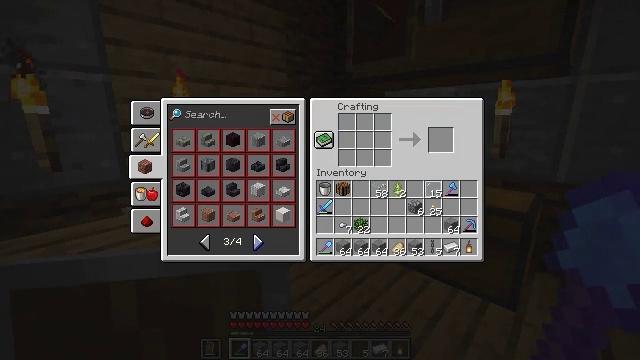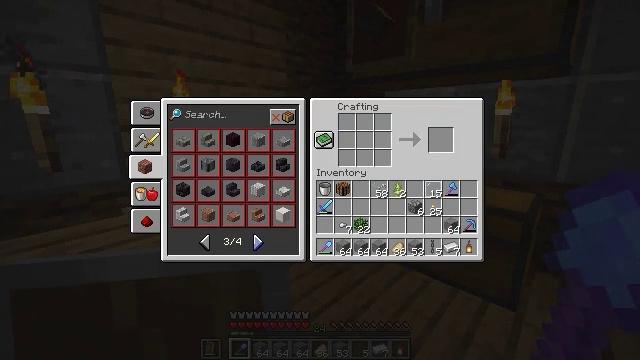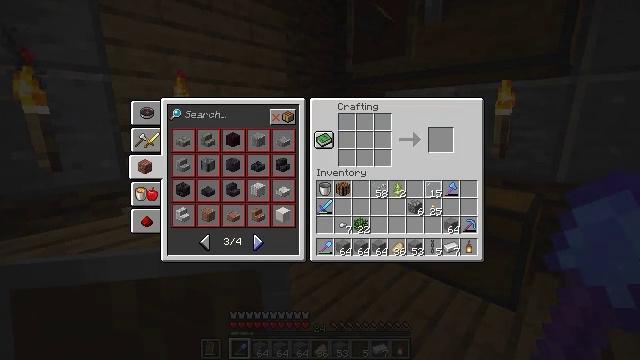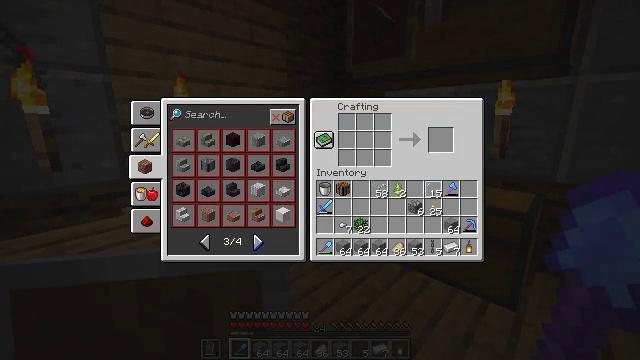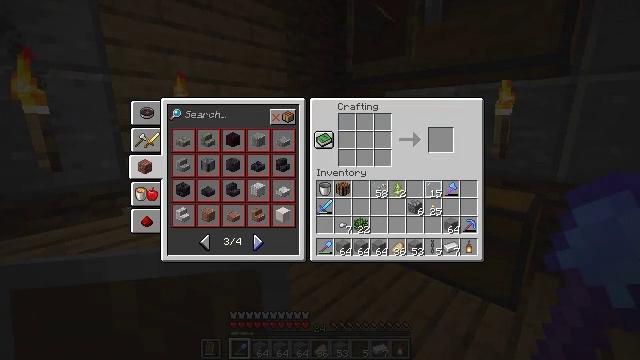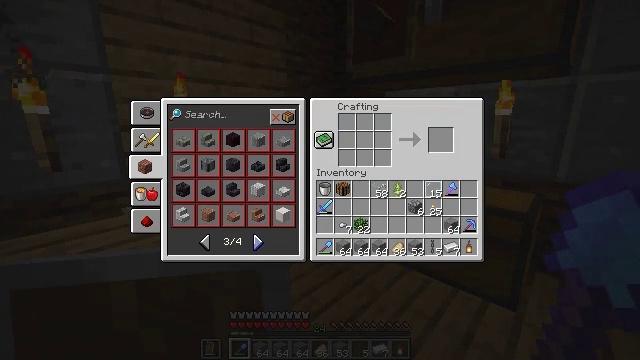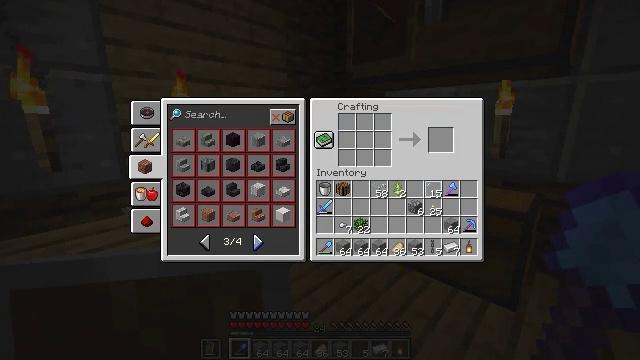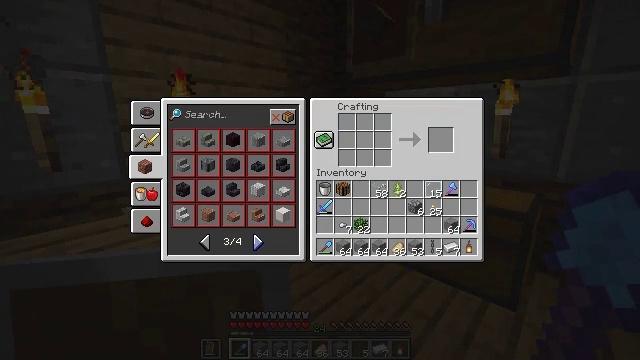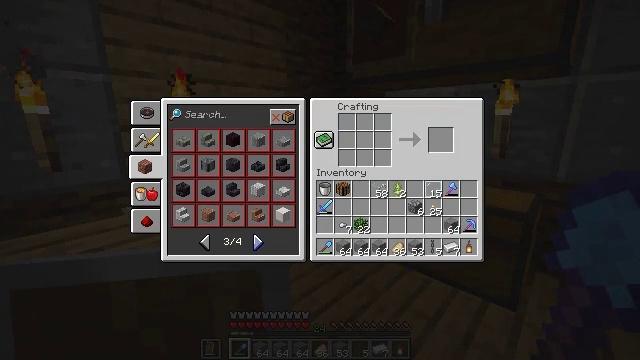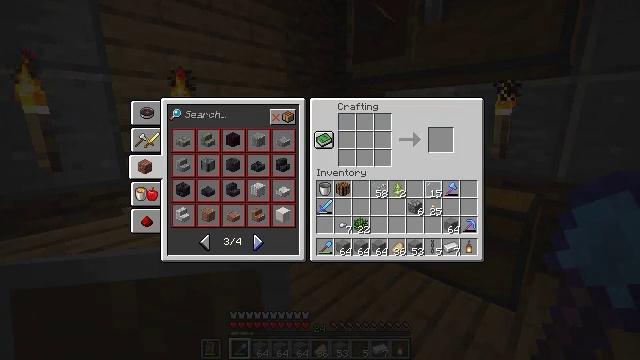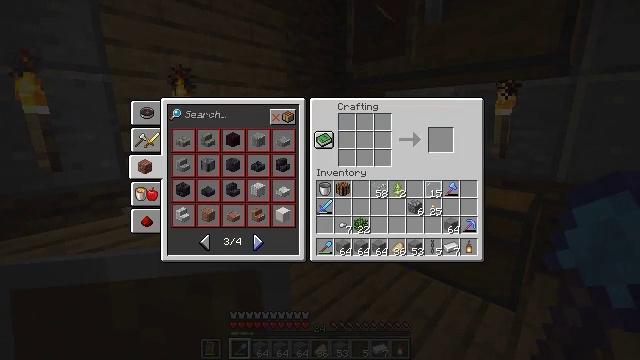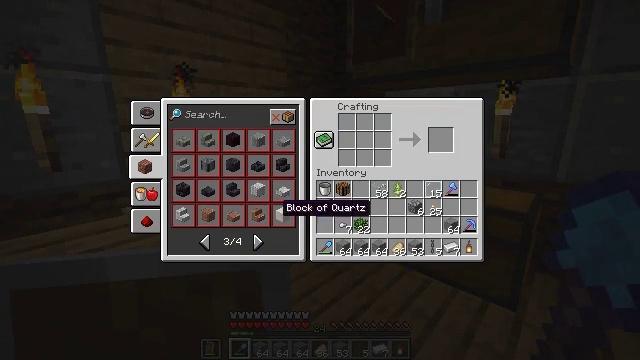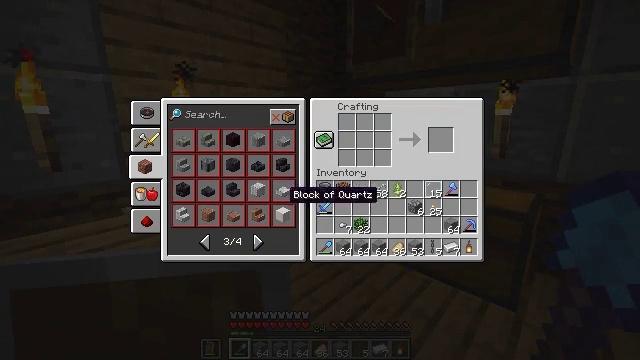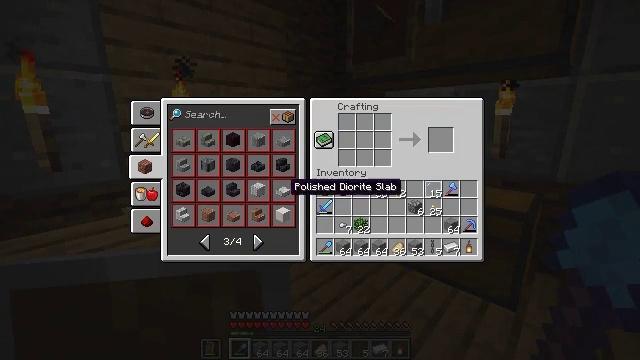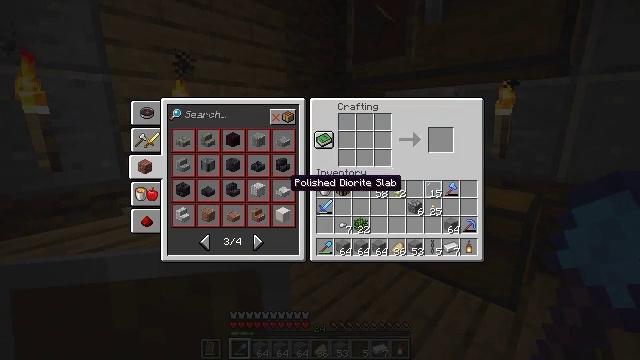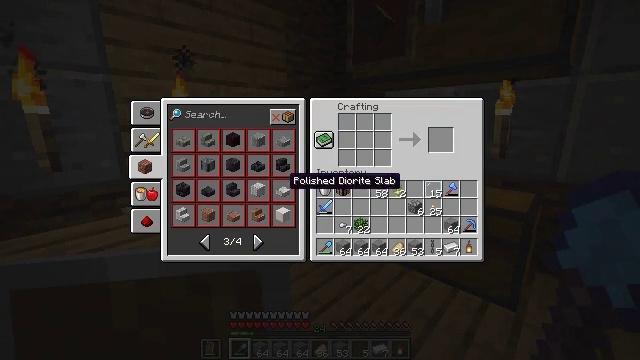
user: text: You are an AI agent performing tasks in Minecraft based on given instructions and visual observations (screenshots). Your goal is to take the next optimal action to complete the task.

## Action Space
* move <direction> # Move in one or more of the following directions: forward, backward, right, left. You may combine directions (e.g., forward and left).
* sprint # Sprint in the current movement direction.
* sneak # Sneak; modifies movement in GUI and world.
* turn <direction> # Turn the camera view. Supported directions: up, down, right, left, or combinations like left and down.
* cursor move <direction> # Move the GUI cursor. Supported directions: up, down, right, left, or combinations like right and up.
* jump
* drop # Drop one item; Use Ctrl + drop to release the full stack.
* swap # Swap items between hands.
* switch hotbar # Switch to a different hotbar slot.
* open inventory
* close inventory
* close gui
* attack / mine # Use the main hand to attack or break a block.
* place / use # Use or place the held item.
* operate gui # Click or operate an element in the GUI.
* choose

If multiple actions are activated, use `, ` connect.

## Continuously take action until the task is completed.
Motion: motion action
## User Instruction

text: Craft multiple polished diorite slab with polished diorite blocks.
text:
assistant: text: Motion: no_op
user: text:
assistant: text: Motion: no_op
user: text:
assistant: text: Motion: no_op
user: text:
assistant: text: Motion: no_op
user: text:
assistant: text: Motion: no_op
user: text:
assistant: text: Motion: no_op
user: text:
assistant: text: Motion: no_op
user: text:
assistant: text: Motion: no_op
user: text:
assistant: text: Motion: no_op
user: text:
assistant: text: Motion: no_op
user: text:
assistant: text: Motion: cursor move right and up
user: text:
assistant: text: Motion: cursor move right and up
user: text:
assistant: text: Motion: cursor move up
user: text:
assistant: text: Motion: no_op
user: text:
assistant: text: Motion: no_op
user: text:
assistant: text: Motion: no_op
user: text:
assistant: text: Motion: no_op
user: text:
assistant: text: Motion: no_op
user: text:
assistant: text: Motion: cursor move up
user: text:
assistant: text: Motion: cursor move up
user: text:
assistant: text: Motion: cursor move up
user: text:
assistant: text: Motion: no_op
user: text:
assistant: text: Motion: no_op
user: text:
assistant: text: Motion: no_op
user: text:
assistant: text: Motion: no_op
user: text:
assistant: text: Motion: no_op
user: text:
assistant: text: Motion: no_op
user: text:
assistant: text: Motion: no_op
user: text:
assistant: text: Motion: no_op
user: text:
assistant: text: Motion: no_op